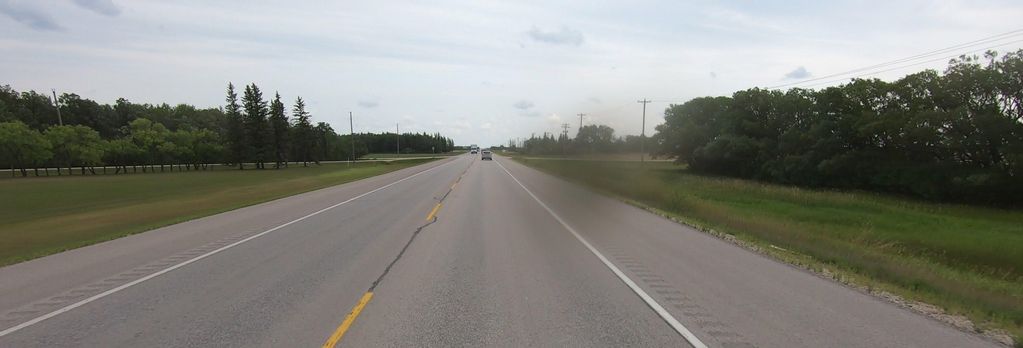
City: winnipeg